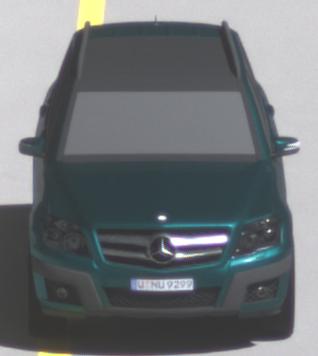
Make: Mercedes-Benz
Model: GLK 280
Detailed model: GLK-Class (204)
Model produced from: 2008/10
Model produced until: 2009/04
Doors: 5
Color: blue
Road condition: dry road
Daytime: midday
Contrast: high contrast